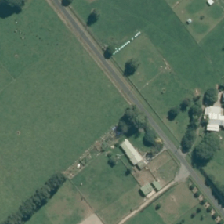
Land cover: shortrotation_cropland